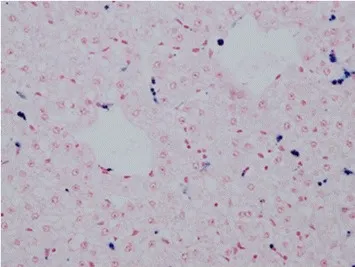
Perl's Prussian Blue staining showing haemosiderin pigments in the Kupffer cells (detected as a blue stain within Kupffer cells).
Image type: pathology (immunostaining)